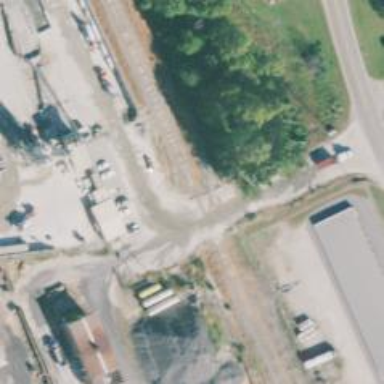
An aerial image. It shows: Level crossing along the railway.